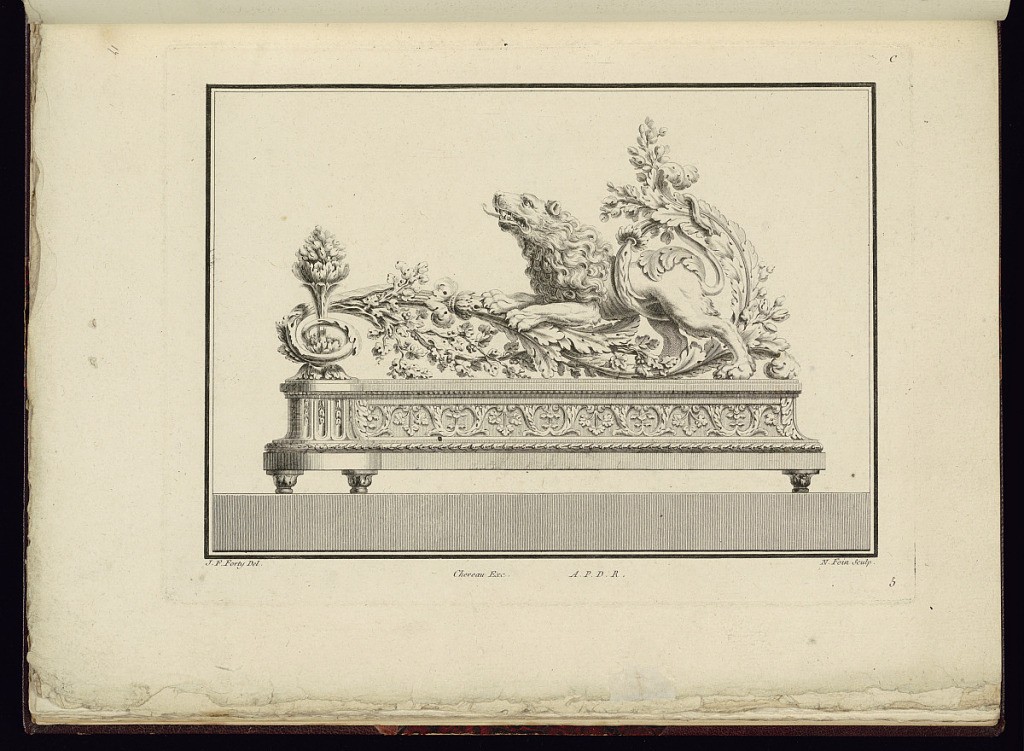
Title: Andiron (Firedog) Design
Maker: Jean François Forty, active 1775 – 1790
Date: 1775–94
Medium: Etching on paper
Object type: Print
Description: Design for an andiron (firedog) in the form of a lion, with scrolling leaves (rinceaux), fluting, flowers, and running patterns. The plate is numbered and signed.